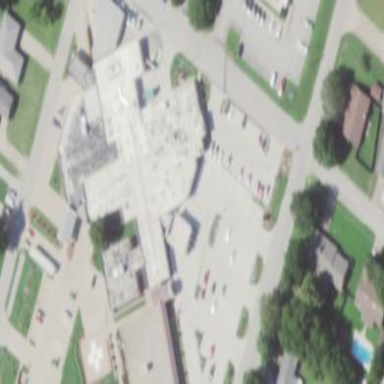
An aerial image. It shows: Hospital building.